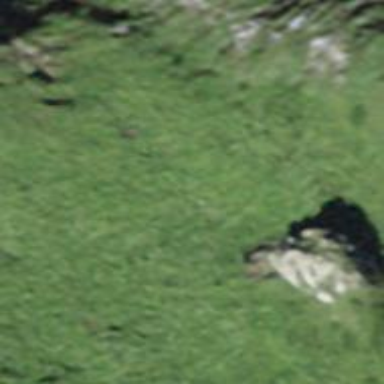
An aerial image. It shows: Cliff in nature.